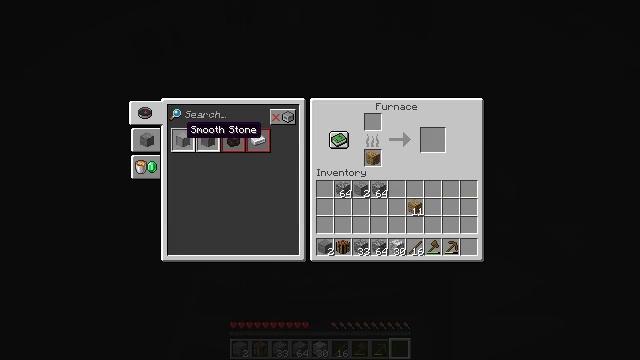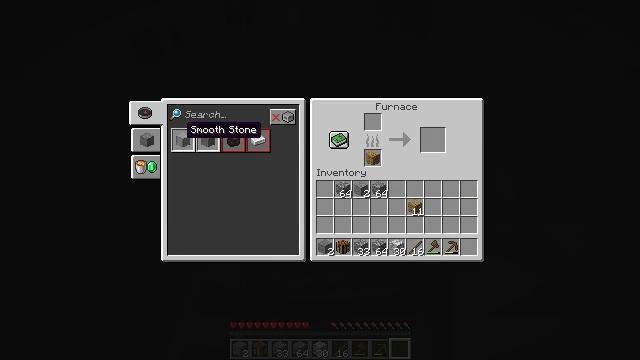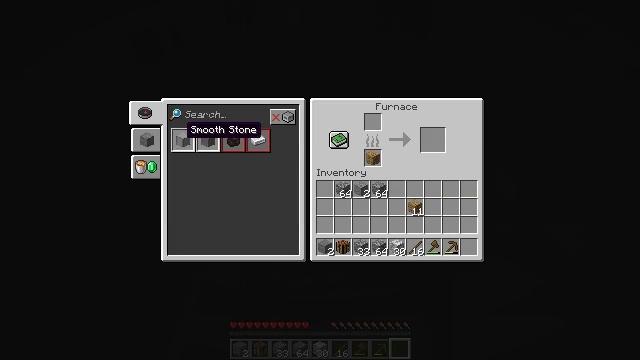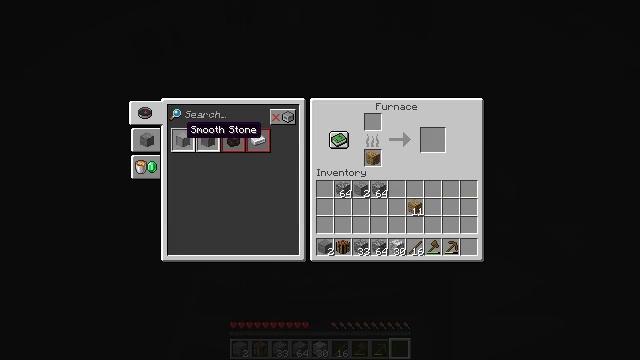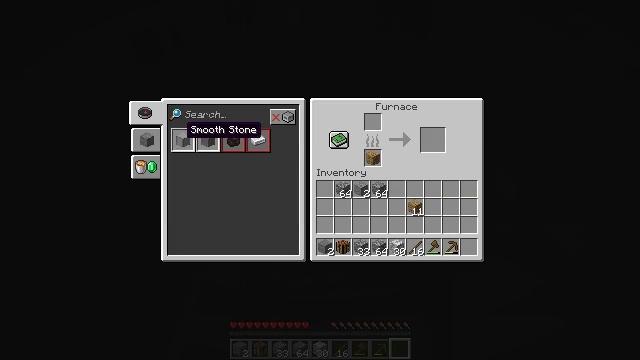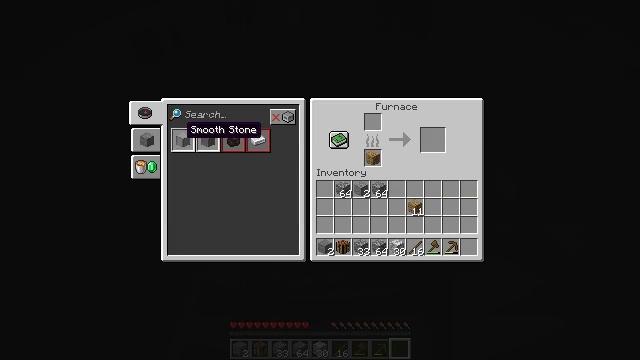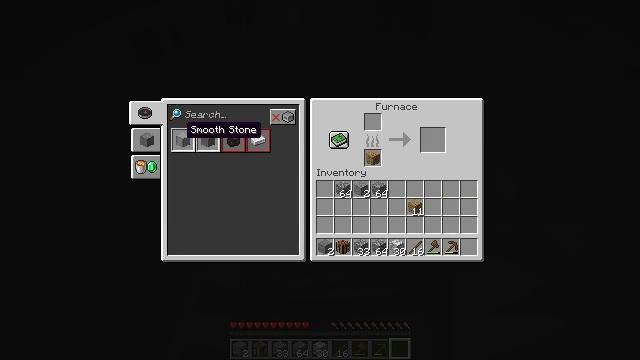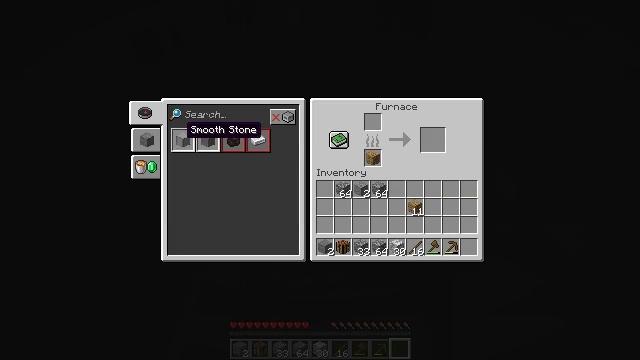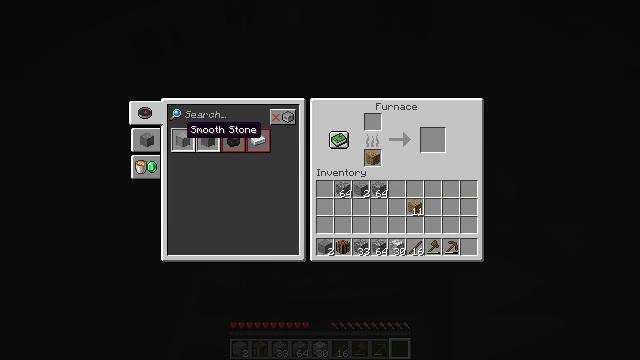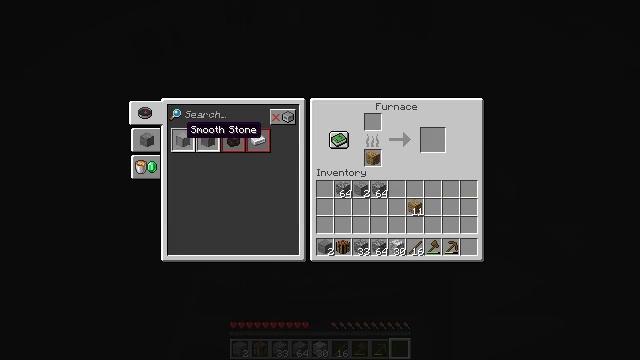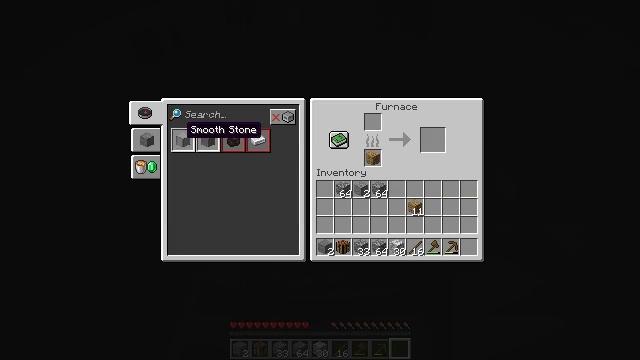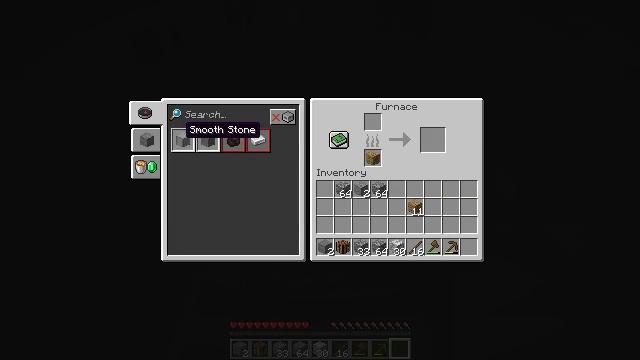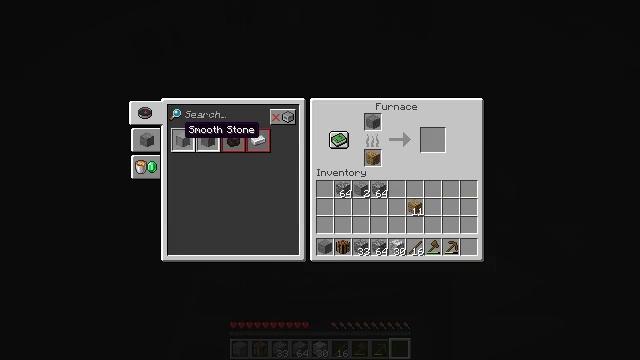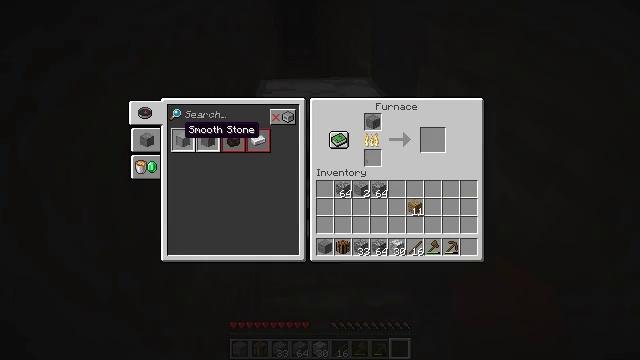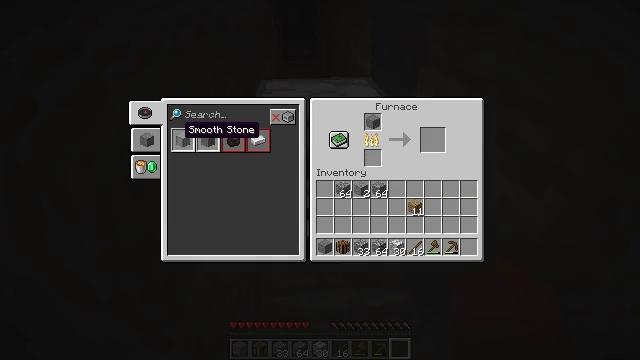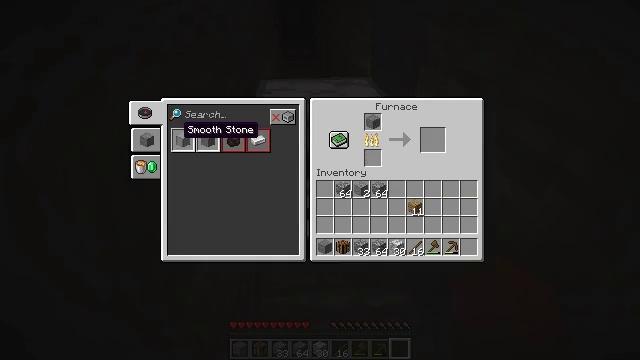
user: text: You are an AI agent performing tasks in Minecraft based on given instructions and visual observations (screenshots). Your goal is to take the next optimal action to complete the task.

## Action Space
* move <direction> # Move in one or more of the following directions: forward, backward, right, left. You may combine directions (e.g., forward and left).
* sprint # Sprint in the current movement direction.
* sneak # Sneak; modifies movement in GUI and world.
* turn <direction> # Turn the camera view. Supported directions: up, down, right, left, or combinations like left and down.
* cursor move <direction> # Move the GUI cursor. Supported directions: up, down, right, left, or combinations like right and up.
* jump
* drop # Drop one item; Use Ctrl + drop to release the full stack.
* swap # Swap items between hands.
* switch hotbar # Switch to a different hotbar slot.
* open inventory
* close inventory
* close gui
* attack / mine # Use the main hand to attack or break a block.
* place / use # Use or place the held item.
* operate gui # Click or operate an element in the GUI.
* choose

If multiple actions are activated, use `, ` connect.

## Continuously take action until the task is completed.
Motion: motion action
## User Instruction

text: Mine the furnace to collect it.
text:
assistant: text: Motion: no_op
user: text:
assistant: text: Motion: no_op
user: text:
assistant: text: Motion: no_op
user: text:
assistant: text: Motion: no_op
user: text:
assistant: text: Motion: no_op
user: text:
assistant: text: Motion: no_op
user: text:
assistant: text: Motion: no_op
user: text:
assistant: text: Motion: operate gui
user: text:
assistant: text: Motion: operate gui
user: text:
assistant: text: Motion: operate gui
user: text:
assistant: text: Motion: no_op
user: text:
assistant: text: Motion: no_op
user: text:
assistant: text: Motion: no_op
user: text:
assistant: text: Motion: no_op
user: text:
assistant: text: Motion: no_op
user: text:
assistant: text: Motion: no_op
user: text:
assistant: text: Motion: no_op
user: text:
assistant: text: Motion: no_op
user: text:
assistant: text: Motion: no_op
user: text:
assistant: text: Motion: no_op
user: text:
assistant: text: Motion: no_op
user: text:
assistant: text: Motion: no_op
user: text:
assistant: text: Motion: no_op
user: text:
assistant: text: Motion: no_op
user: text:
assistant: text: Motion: turn left, close gui
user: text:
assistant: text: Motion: turn left and down, open inventory
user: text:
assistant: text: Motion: turn left and down
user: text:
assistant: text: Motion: turn left and down
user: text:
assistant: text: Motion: turn left
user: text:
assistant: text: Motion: turn left and down